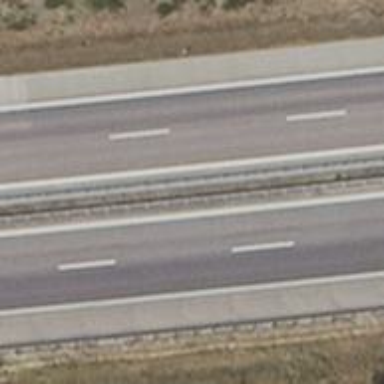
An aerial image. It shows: Motorway.